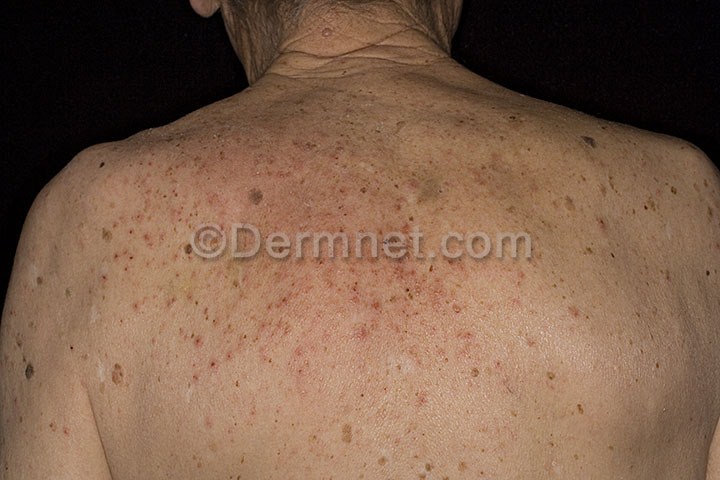
Disease: Eczema Photos